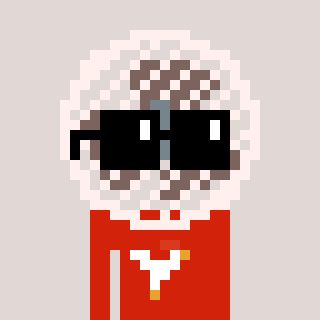
a pixel art character with square black sunglasses, a fan-shaped head and a red-colored body on a warm background